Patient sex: M
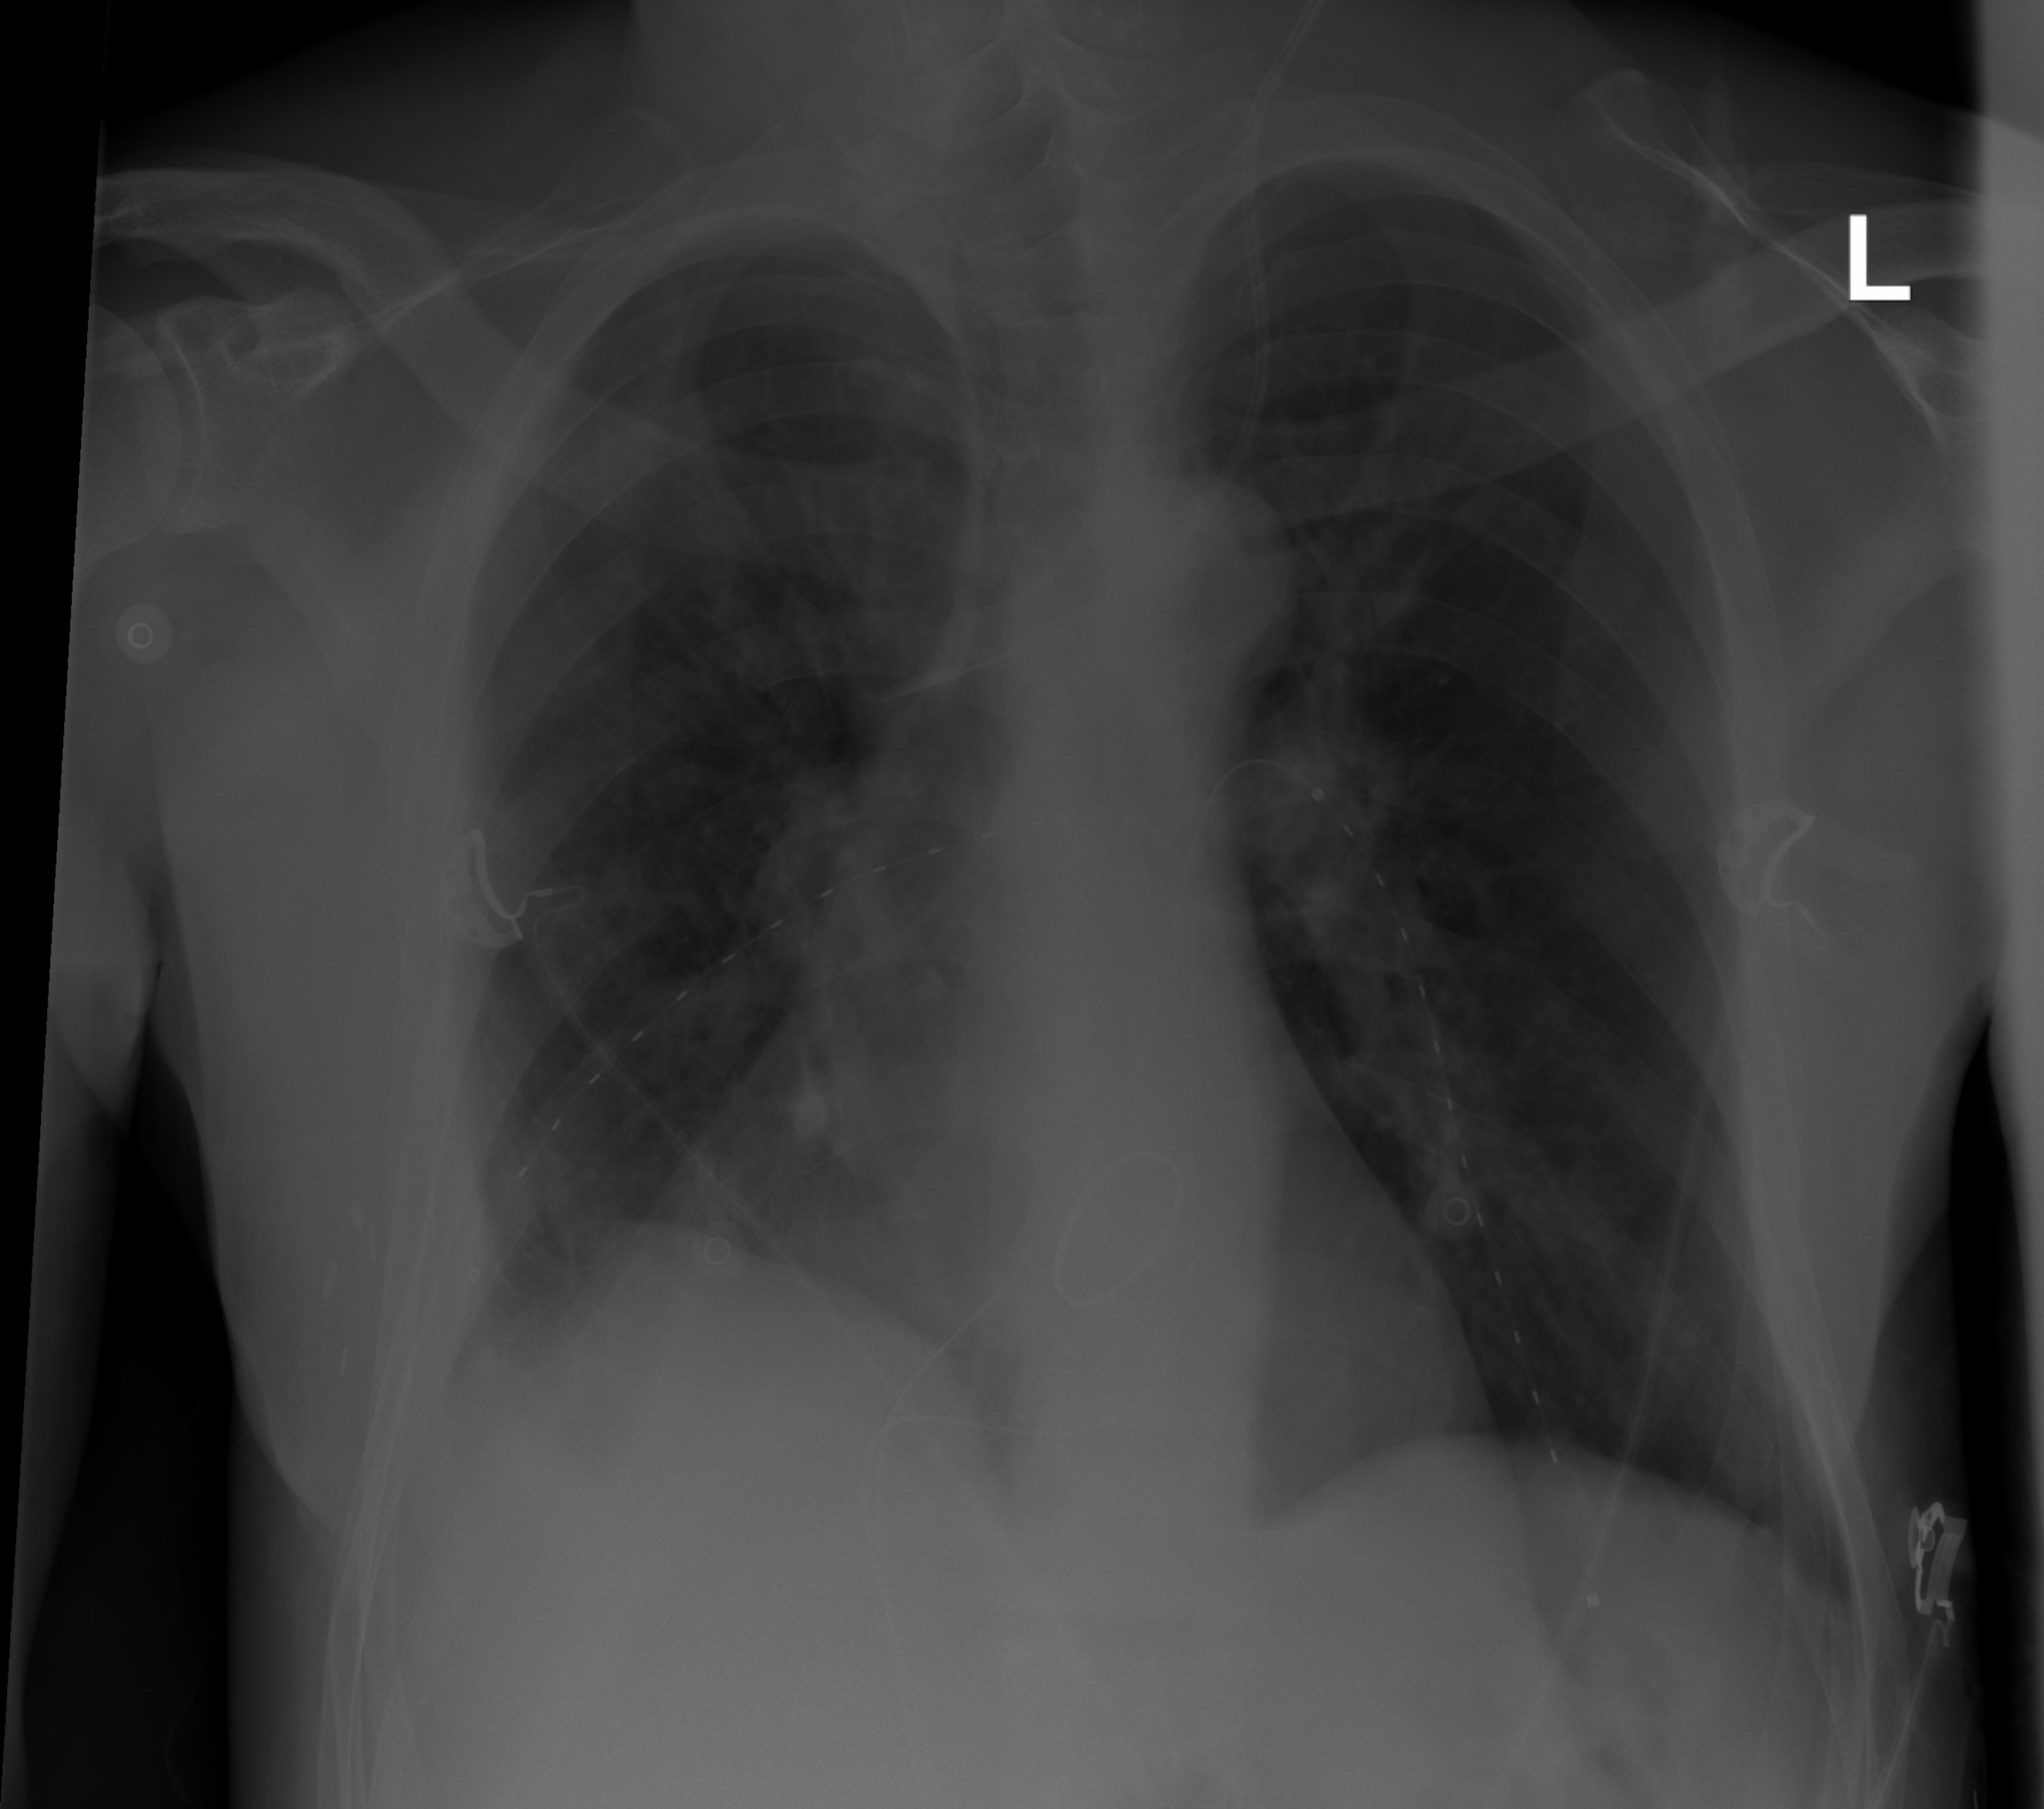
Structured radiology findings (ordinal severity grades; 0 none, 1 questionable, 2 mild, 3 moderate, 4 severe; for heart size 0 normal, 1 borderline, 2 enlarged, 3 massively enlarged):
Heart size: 0
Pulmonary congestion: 0
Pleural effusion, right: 2
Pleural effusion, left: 0
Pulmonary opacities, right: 0
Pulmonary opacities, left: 0
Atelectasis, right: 2
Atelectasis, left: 0